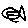
Label: fish